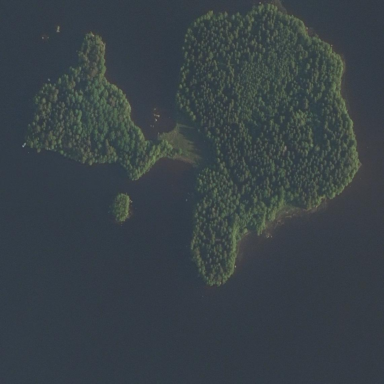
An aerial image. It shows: Islet.